Brain MRI, t1w sequence, axial 2D slice.
Patient: age 28, sex F, weight 95 kg, height 1.95 m
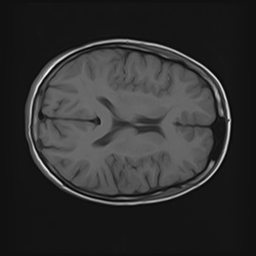